Brain MRI, t1w sequence, axial 2D slice.
Patient: age 20, sex F, weight 90 kg, height 1.9 m
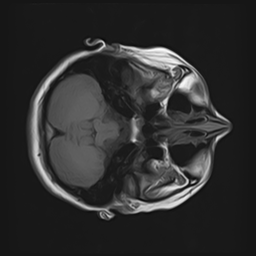